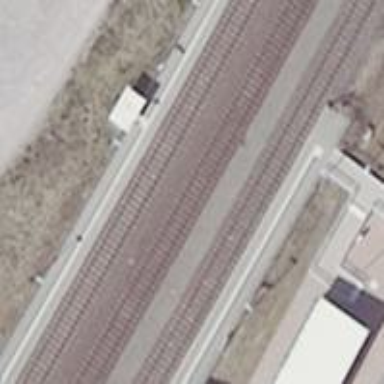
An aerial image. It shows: Public transport station located at railway halt.